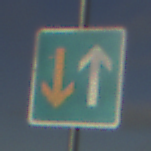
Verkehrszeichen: VorrangVorGegenverkehr
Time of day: SunriseSunset
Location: Outdoor (Nature)
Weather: PartlyCloudy
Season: NotSpecified
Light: Natural